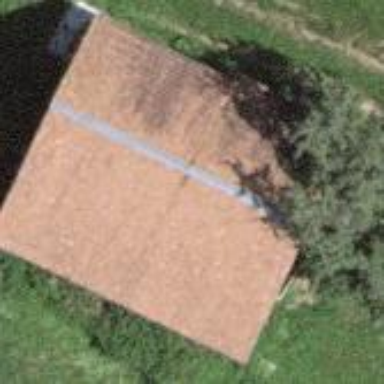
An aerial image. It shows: Barn.